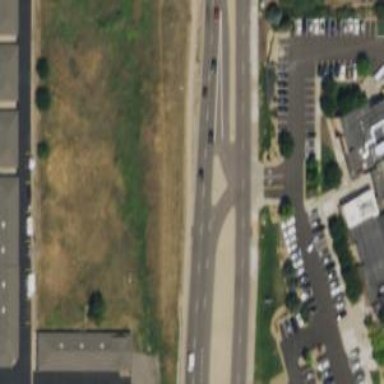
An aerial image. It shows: Secondary link road with asphalt surface.